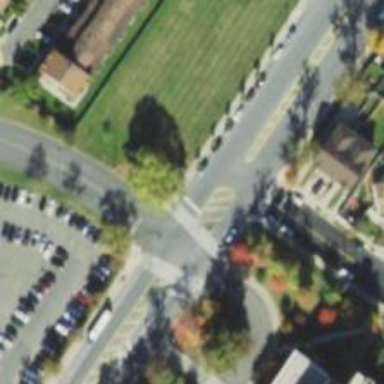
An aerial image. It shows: Footway with asphalt surface and zebra crossing.